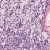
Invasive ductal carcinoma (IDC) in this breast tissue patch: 0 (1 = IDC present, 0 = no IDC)